Aerial crown-view tile of a tropical tree (Barro Colorado Island, Panama), acquired 20250217:
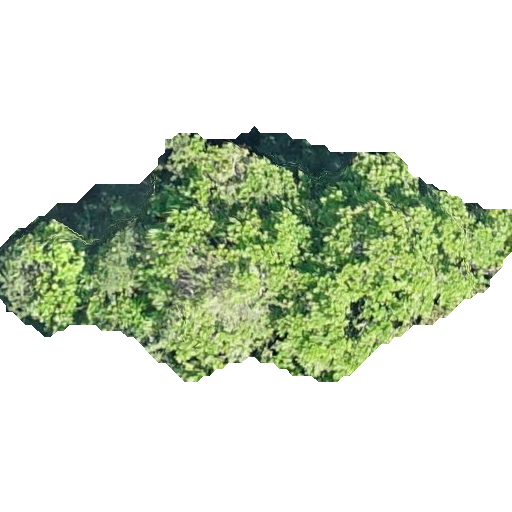
Species: Anacardium excelsum
GBIF accepted scientific name: Anacardium excelsum
Crown area: 127.965 m²